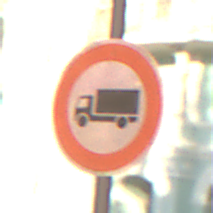
Verkehrszeichen: VerbotFuerKraftfahrzeugeUeberDreiKommaFuenfTonnen
Umgebung: Outdoor, Suburban
Tageszeit: SunriseSunset
Wetter: PartlyCloudy
Licht: Natural
Jahreszeit: NotSpecified
Kontrast: MediumContrast